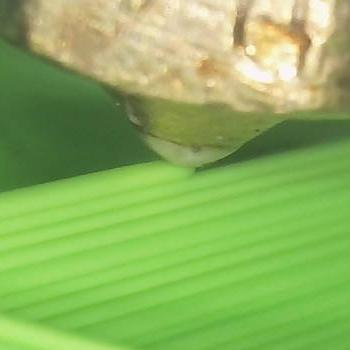
Flow rate: 149%